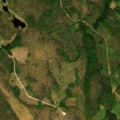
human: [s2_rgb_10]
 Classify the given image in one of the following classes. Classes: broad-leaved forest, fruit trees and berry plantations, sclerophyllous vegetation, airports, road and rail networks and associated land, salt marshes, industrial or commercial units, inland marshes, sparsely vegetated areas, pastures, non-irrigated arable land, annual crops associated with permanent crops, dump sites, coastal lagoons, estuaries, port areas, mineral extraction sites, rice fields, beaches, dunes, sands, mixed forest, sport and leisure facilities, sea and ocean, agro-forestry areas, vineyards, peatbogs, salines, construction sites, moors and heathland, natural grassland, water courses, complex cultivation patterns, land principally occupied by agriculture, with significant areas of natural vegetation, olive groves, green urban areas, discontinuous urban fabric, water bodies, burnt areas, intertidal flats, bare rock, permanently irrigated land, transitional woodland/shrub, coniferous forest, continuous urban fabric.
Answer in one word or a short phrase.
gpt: coniferous forest, transitional woodland/shrub